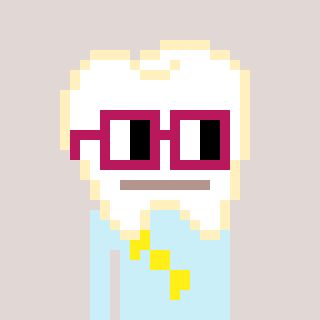
a pixel art character with square dark red glasses, a tooth-shaped head and a cold-colored body on a warm background